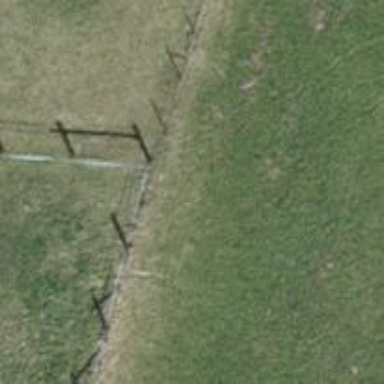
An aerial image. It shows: Fence is in the image.